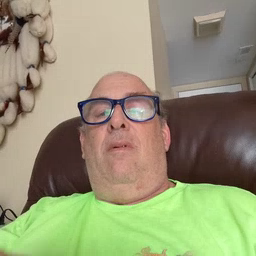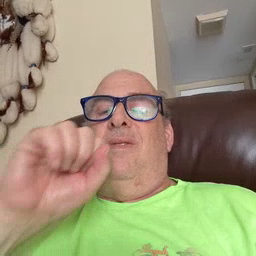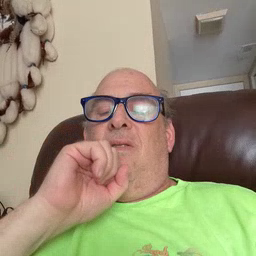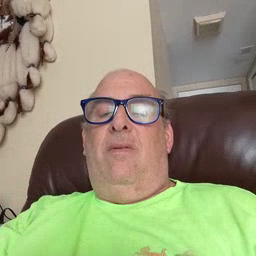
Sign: snack